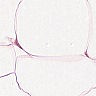
Metastatic tissue present: no